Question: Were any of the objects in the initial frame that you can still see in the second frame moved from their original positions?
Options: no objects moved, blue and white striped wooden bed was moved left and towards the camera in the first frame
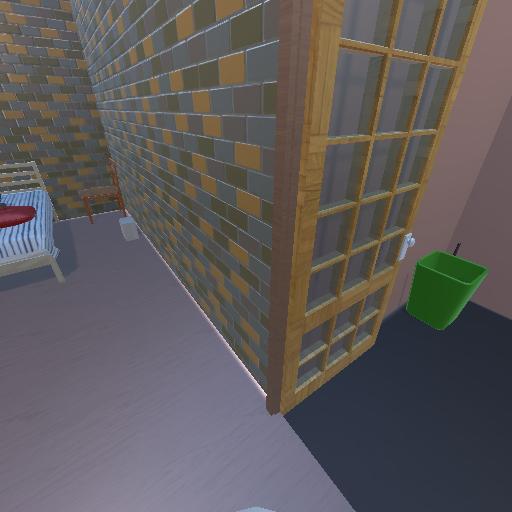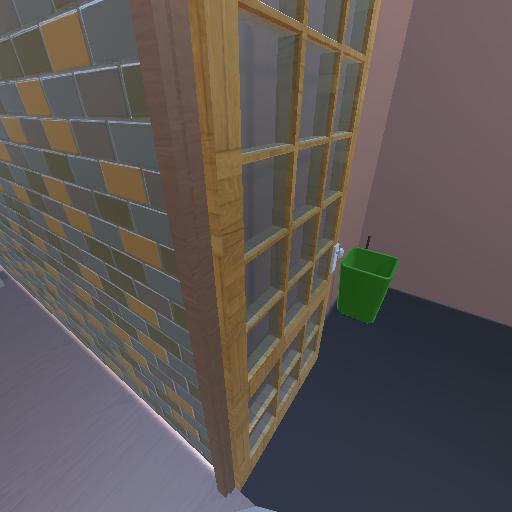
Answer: no objects moved